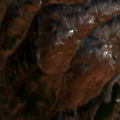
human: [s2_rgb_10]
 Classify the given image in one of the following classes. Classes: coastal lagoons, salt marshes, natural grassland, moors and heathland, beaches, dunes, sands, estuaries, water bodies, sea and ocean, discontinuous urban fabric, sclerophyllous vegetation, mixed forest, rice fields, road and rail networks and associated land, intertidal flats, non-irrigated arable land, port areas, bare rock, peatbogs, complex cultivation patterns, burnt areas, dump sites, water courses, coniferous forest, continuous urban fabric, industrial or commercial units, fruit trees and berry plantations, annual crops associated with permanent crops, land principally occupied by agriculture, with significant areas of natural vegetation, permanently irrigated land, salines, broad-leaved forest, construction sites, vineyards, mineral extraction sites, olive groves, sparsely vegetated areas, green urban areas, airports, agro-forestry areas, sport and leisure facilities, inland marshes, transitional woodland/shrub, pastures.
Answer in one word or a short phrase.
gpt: broad-leaved forest, mixed forest, transitional woodland/shrub